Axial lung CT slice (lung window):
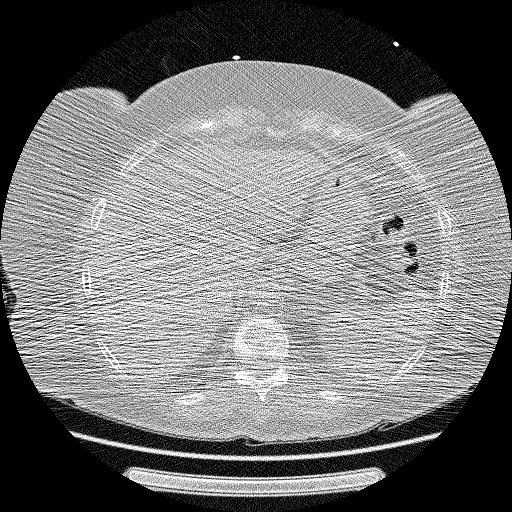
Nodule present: no